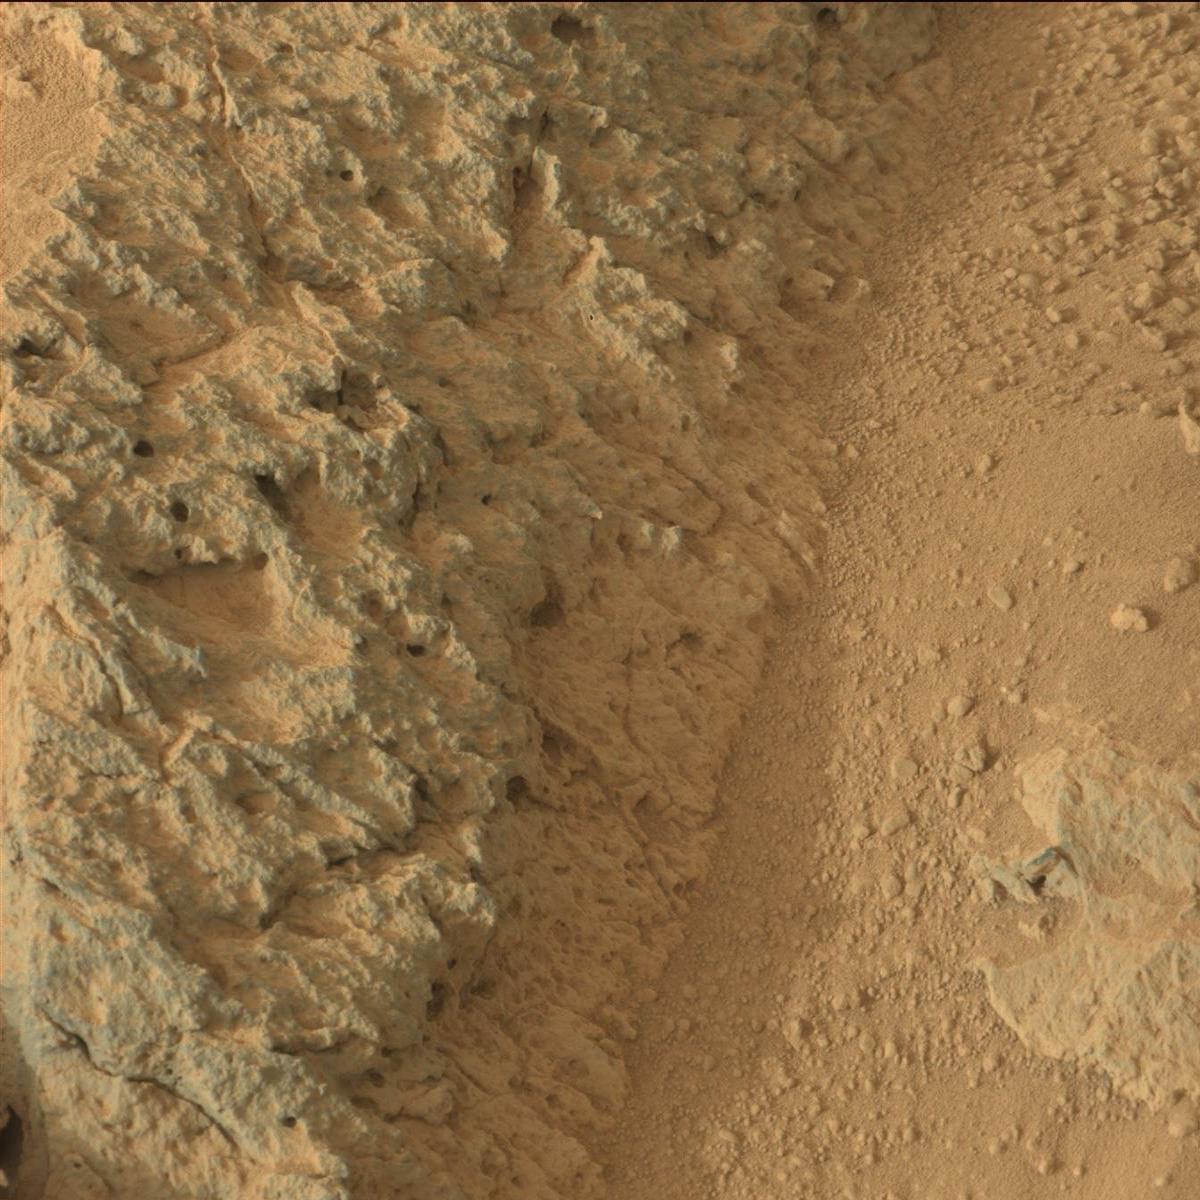
Terrain classes present: Bedrock, Sand / Soil